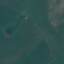
Land use / land cover class: Pasture